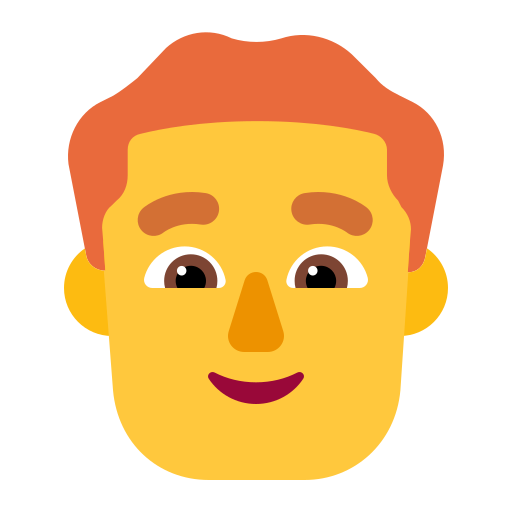
man red hair flat default